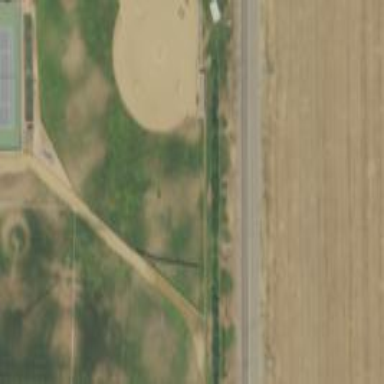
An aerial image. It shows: Baseball pitch for leisure and sports activities.